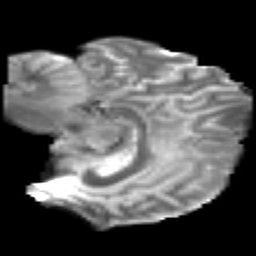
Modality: T2w
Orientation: sagittal
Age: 24
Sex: male
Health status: healthy
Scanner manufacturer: philips
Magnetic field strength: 3 T
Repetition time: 10.623 s
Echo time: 0.07044 s